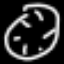
Label: clock